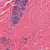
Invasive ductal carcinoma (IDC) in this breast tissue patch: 0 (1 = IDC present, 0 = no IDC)